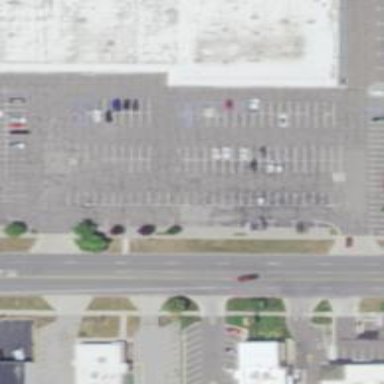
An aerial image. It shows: Retail area.